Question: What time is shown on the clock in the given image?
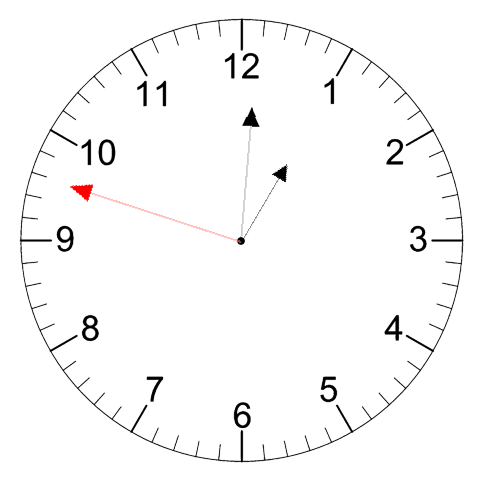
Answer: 01:00:48